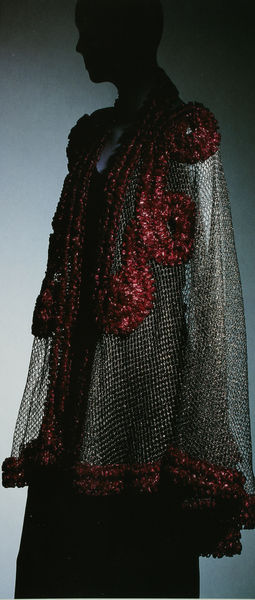
Titel: Abendumhang
Künstler: Elsa Schiaparelli
Standort: Kyoto (Japan)
Institution: Kyoto Costume Institute
Schlagwörter: umhang, abend, frau, grau, kleid, schmuck, schwarz, rot, mode, ornament, jacke, silber, bestickt, mantel, stickerei, schleifen, borte, bordüre, verzierung, robe, glänzend, metall, transparent, glitzer, silbern, durchsichtig, weinrot, gewebe, cape, applikation, netz, verzierungen, kettenhemd, pailletten, pelerine, kyotot, pajetten